Field crop: tomato
Growth stage: 1
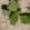
Species: solanum